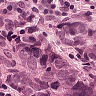
Metastatic tissue present: yes